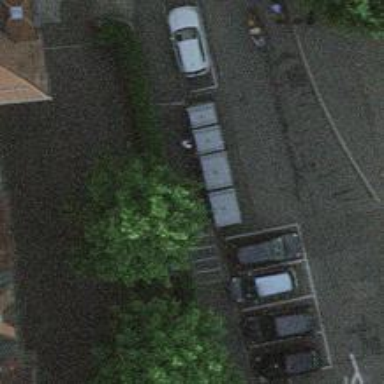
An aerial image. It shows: Recycling container for recycling.